Question: I added the following CAEmitterLayer with these parameters which I have reduced but still don't get the desired effect. Id like to have fewer snowflakes and have them float down slowly, but there are too many and they fall too fast despite my reductions in the parameters of birthrate and velocity/yAcceleration.
Here is the code:
'''
-(id)initWithFrame:(CGRect)aRect{
if ((self = [super initWithFrame:aRect])) {
//set ref to the layer
fireEmitter = (CAEmitterLayer*)self.layer; //2
//configure the emitter layer
fireEmitter.emitterPosition = CGPointMake(self.bounds.size.width / 4, - 10); // 2
fireEmitter.emitterZPosition = 10; // 3
fireEmitter.emitterSize = CGSizeMake(self.bounds.size.width, 0); // 4
fireEmitter.emitterShape = kCAEmitterLayerSphere; // 5
CAEmitterCell* fire = [CAEmitterCell emitterCell];
fire.scale = 0.1;
fire.scaleRange = 0.2;
fire.emissionRange = (CGFloat)M_PI_2;
fire.birthRate = 2;
fire.lifetime = 5.0;
fire.velocity = 30;
fire.velocityRange = 50;
fire.yAcceleration = 50;
fire.contents = (id)[[UIImage imageNamed:@"snow.png"] CGImage];
[fire setName:@"fire"];
fireEmitter.emitterCells = [NSArray arrayWithObject:fire];
[self setIsEmitting:YES];
}
return self;
}
'''
Here are the results:

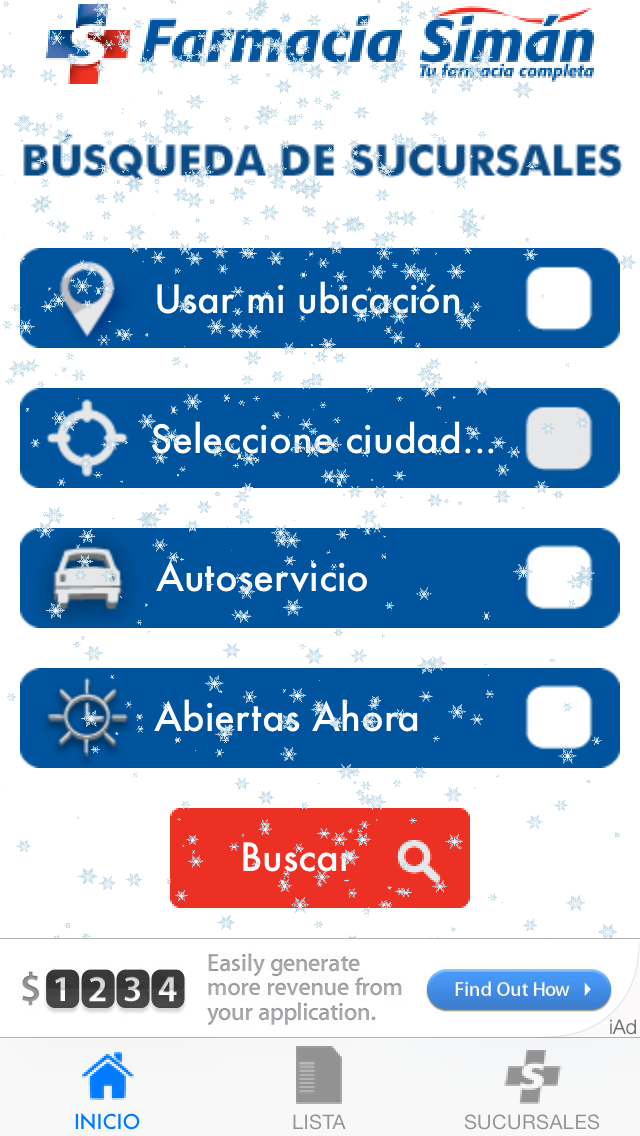
Answer: Sprite Kit views cannot be made transparent. But Sprite Kit isn't the only way to get particle effects in iOS. Look into CAEmitterLayer -- that's more appropriate for mixing with UIKit.